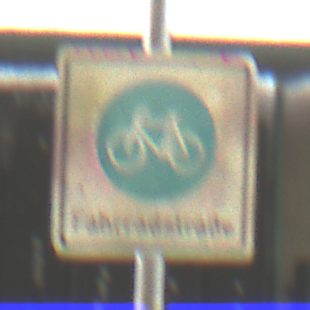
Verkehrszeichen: BeginnFahrradstrasse
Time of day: MorningAfternoon
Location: Roofed (Special)
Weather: NotSpecified
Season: NotSpecified
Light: Artificial